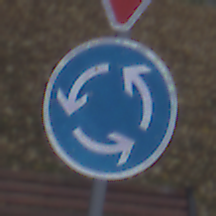
Verkehrszeichen: Kreisverkehr
Zusatzzeichen oben: VorfahrtGewaehren
Umgebung: Outdoor, Urban
Tageszeit: MorningAfternoon
Wetter: Overcast
Licht: Natural
Jahreszeit: NotSpecified
Kontrast: LowContrast